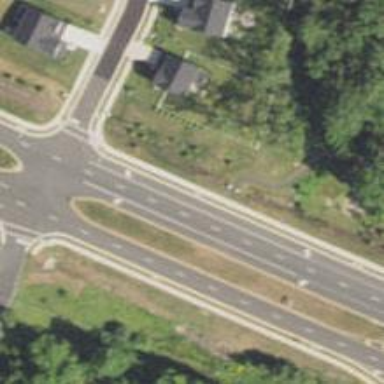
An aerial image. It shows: Secondary road with asphalt surface.